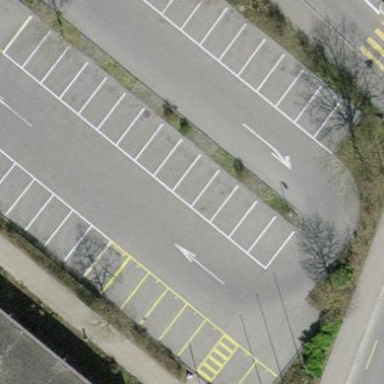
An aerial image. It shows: Parking area with surface.